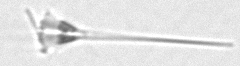
Label: Asterionellopsis_glacialis